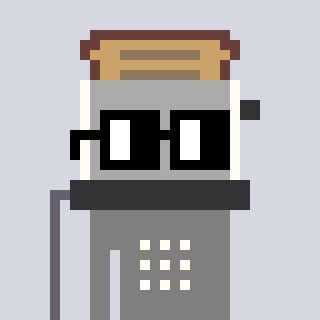
a pixel art character with square black glasses, a toaster-shaped head and a bluegrey-colored body on a cool background